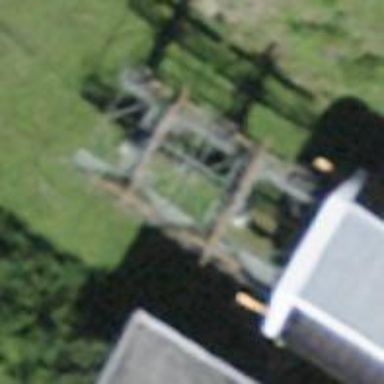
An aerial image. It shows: Pylon used for aerialway.